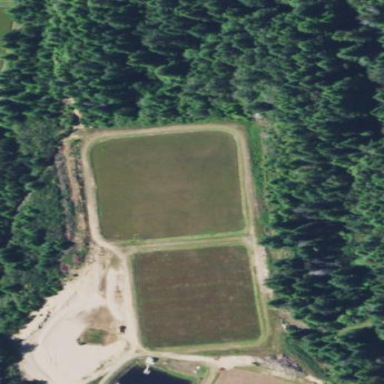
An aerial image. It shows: Farmland with cranberries as the crop.